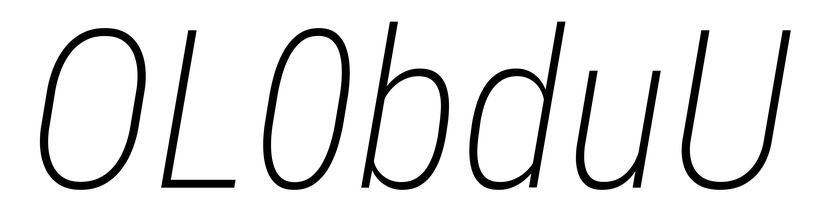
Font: Roboto-Italic_Condensed_ExtraLight_Italic